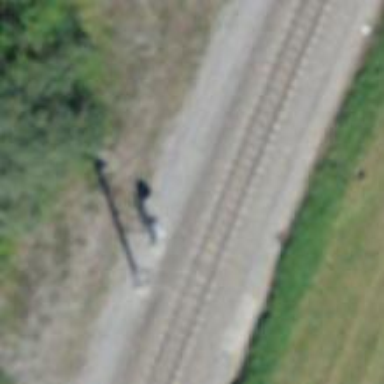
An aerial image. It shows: Railway signal.